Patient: sex F, age 61
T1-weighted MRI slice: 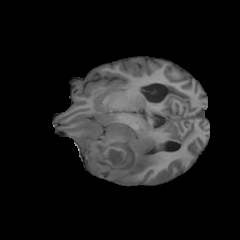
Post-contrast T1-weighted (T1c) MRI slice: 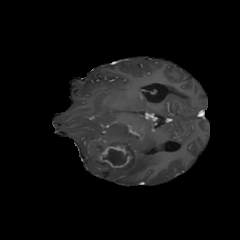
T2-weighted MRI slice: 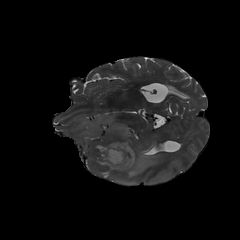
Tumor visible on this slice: yes
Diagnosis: Glioblastoma, IDH-wildtype
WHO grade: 4